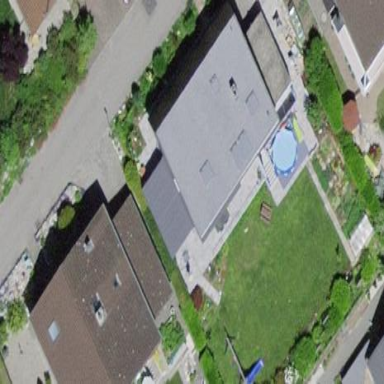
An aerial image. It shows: Simple and straightforward house.